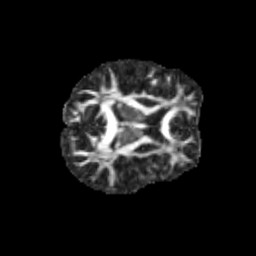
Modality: FA
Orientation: axial
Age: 13
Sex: female
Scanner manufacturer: siemens
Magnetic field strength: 3 T
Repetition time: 3.8 s
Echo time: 0.07 s